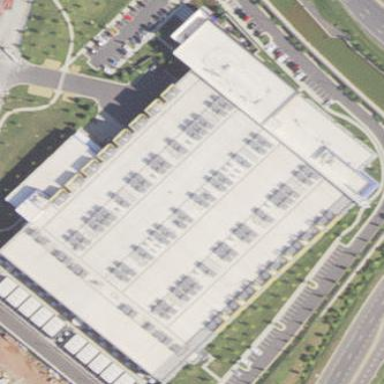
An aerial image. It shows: Data center building.